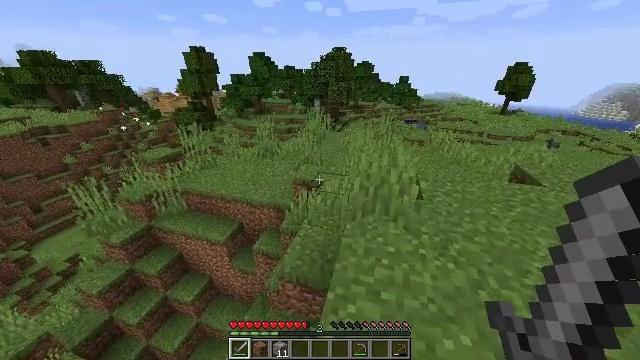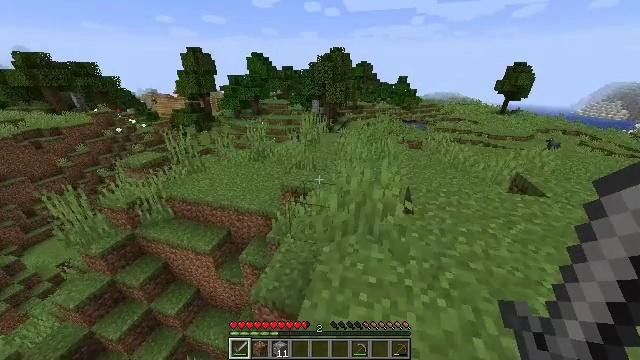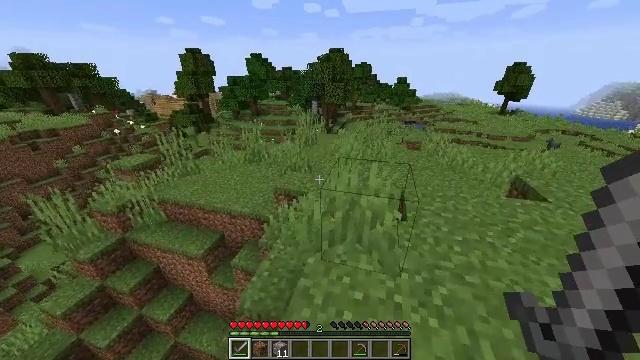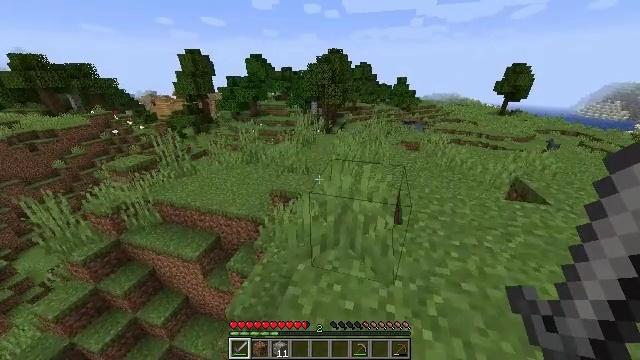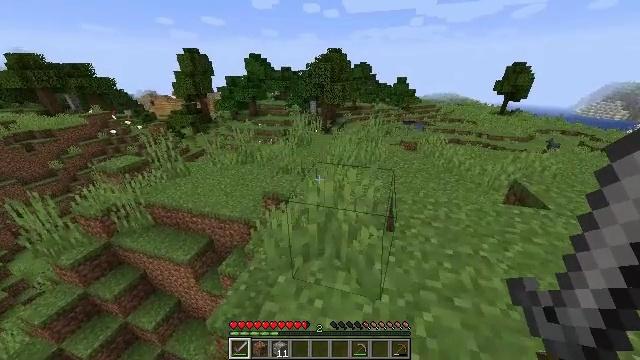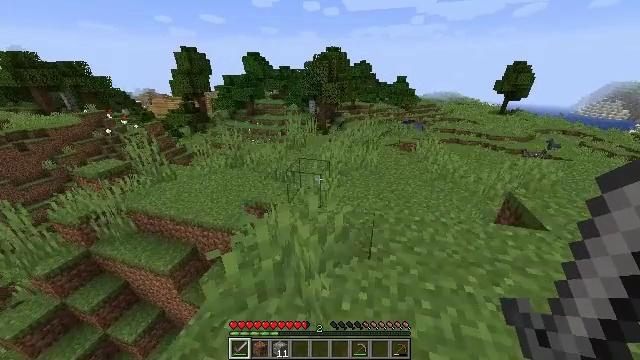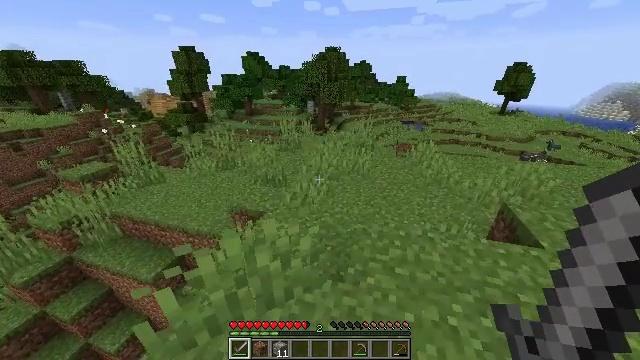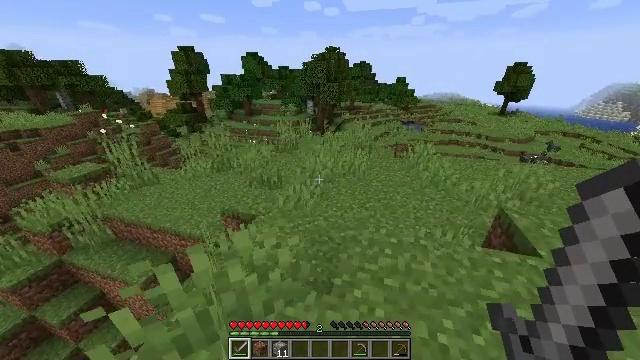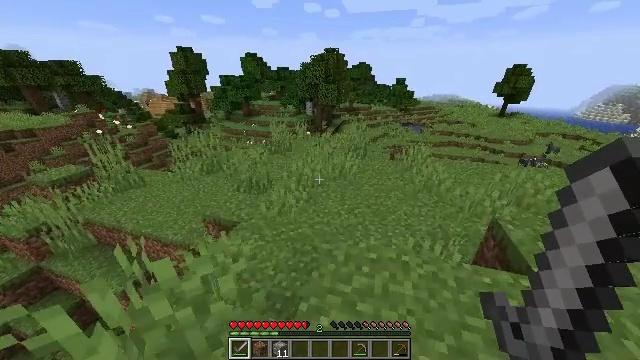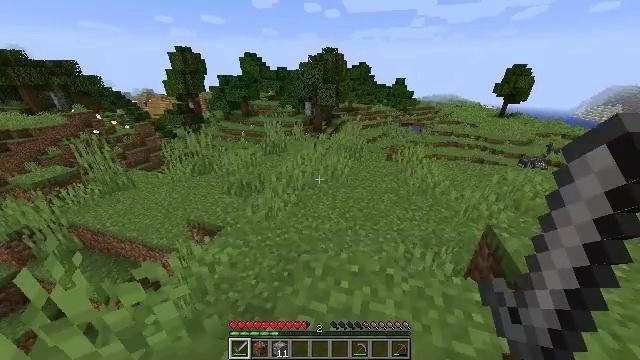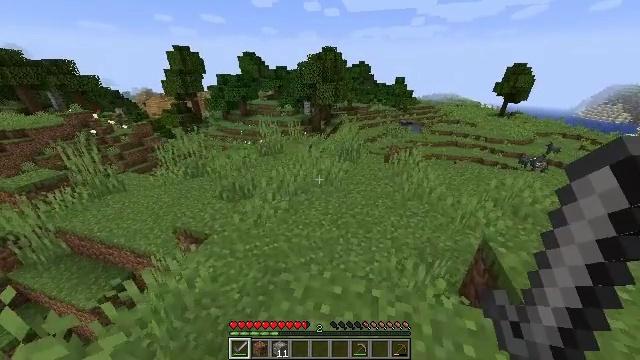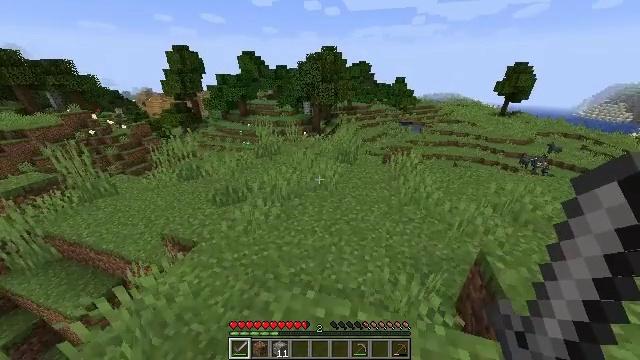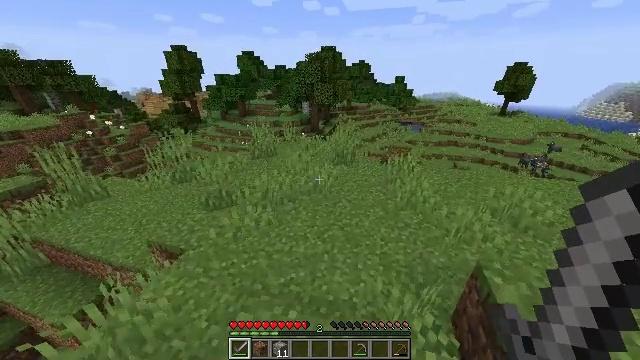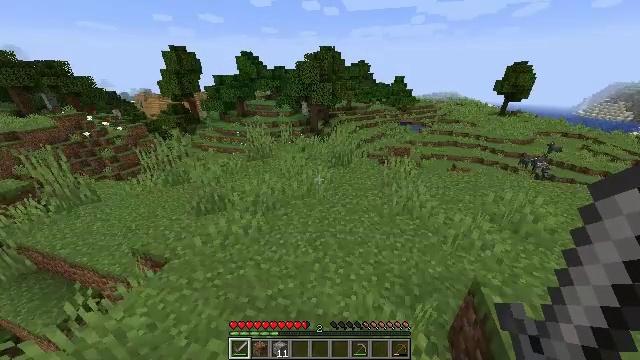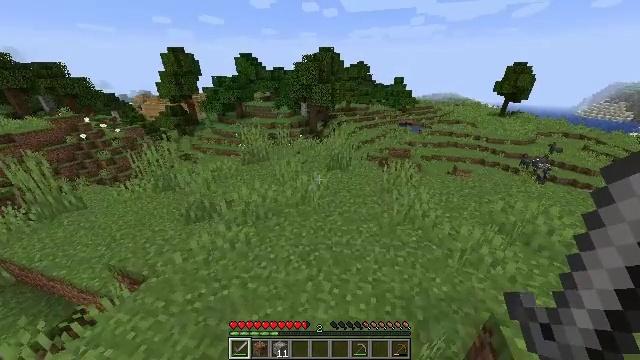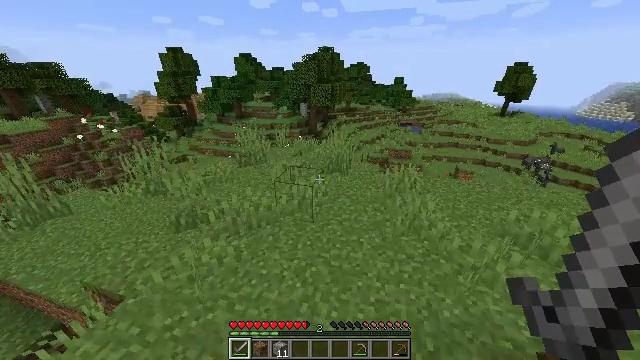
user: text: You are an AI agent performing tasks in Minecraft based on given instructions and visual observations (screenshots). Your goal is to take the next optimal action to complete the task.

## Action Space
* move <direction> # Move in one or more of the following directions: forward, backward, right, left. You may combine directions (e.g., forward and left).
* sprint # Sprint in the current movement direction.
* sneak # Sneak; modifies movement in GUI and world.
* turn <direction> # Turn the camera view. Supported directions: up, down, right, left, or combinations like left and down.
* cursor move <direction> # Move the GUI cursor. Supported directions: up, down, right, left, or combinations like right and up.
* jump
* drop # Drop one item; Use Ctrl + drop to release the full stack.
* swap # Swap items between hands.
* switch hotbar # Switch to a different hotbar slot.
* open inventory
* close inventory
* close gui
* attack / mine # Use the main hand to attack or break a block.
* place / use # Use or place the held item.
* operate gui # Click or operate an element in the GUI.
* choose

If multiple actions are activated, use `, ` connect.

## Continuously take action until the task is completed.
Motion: motion action
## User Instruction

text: Break the white bed to relocate it.
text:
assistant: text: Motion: move forward and move right
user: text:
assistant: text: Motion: move forward and move right
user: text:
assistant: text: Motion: move forward and move right
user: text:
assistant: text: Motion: move forward and move right
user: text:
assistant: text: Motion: move forward and move right
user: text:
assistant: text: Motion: move forward and move right
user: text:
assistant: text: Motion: move forward and move right
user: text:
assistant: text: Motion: move forward and move right
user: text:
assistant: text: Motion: move forward and move right
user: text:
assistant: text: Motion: move forward and move right
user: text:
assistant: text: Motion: move forward and move right
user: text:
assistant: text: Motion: move forward and move right
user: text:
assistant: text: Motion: move forward
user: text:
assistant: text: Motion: move forward
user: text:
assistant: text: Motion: move forward
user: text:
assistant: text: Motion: move forward
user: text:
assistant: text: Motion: move forward
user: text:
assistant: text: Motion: move forward
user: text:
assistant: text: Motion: move forward
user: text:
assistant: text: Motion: move forward
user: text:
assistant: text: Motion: move forward
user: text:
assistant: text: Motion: move forward
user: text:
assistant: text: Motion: move forward, turn right
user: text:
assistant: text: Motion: move forward, turn right and down
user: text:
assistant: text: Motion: move forward, turn right and down
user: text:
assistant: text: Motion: move forward, turn right and down
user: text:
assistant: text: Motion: move forward
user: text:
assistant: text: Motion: move forward
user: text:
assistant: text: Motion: move forward
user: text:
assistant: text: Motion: move forward